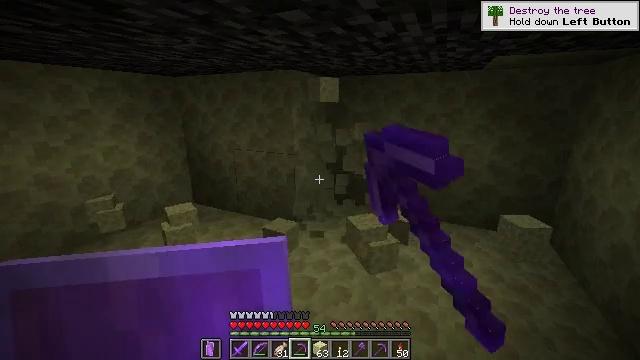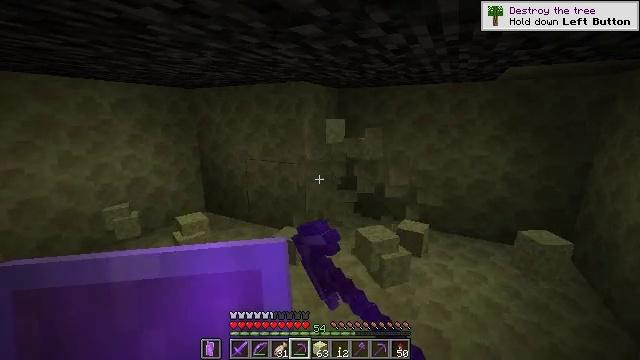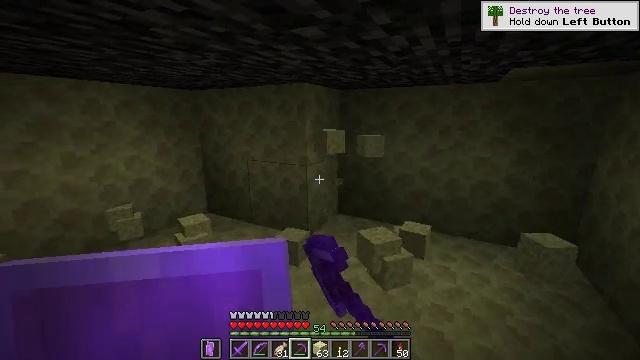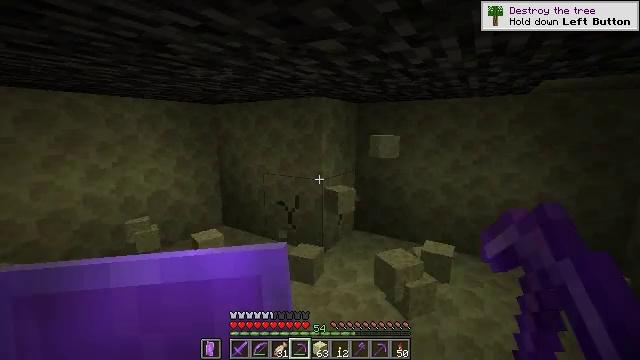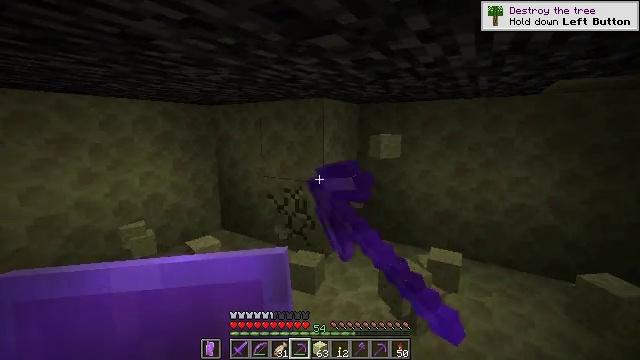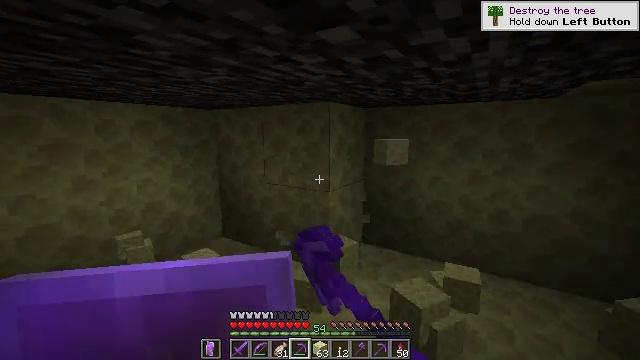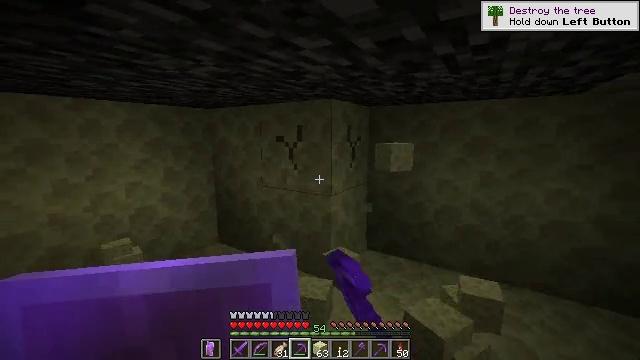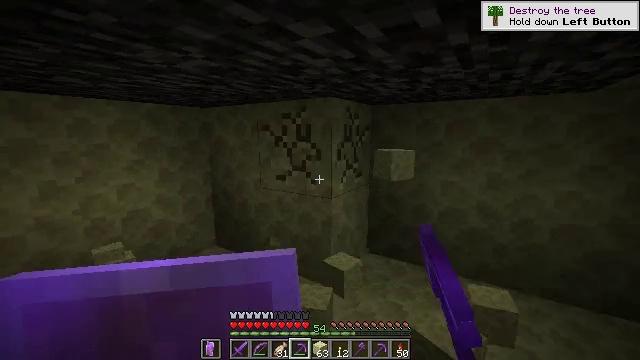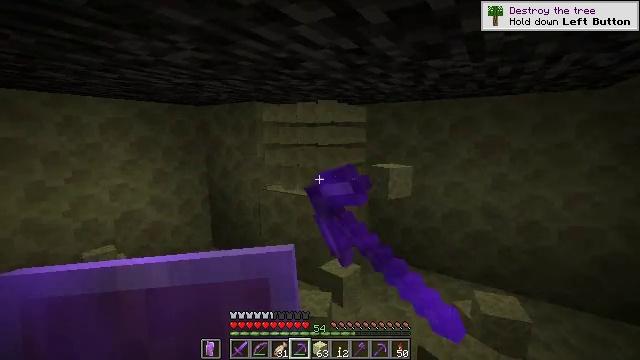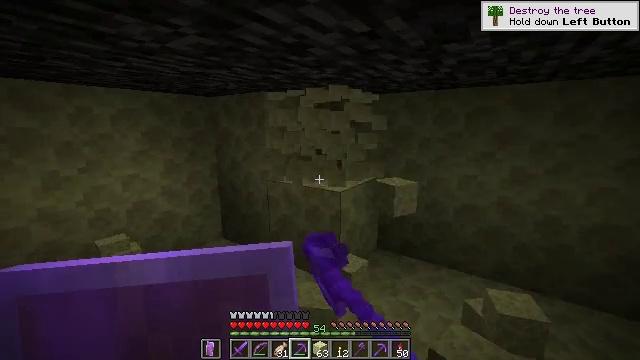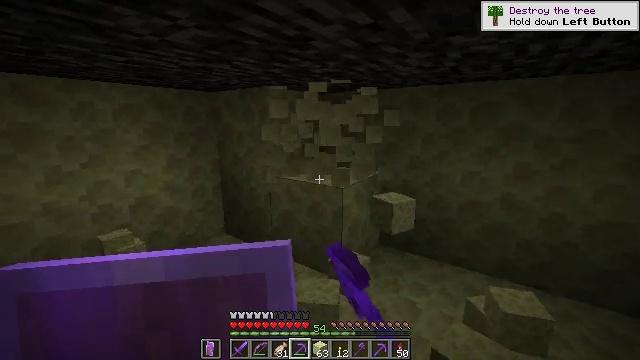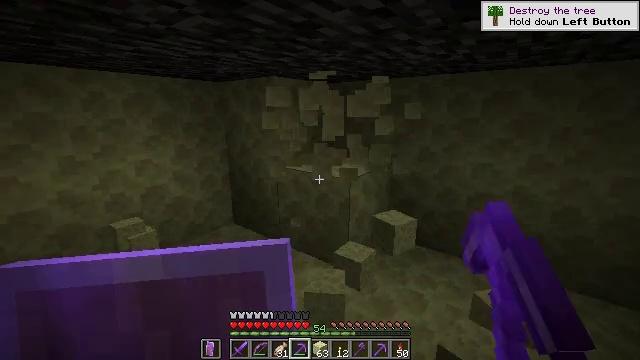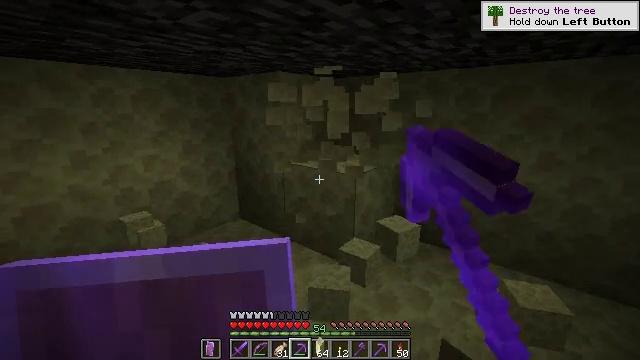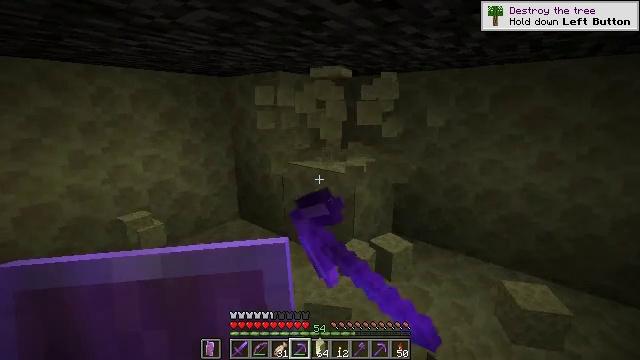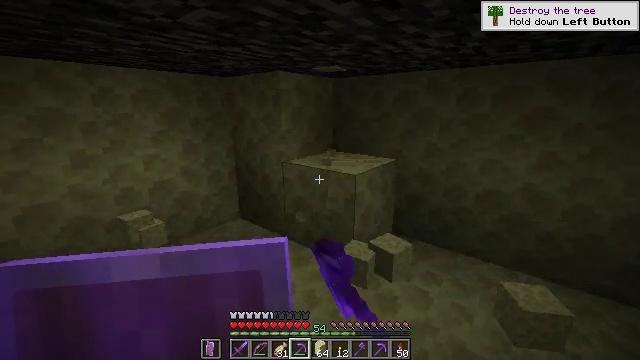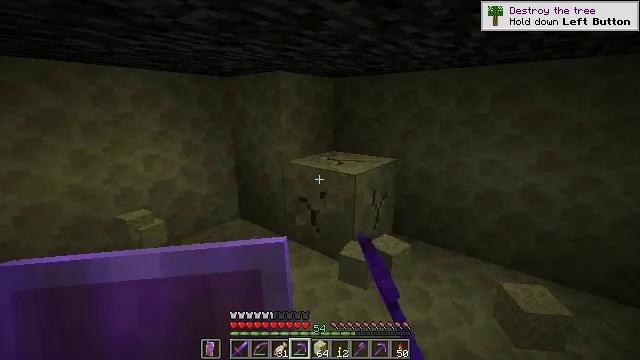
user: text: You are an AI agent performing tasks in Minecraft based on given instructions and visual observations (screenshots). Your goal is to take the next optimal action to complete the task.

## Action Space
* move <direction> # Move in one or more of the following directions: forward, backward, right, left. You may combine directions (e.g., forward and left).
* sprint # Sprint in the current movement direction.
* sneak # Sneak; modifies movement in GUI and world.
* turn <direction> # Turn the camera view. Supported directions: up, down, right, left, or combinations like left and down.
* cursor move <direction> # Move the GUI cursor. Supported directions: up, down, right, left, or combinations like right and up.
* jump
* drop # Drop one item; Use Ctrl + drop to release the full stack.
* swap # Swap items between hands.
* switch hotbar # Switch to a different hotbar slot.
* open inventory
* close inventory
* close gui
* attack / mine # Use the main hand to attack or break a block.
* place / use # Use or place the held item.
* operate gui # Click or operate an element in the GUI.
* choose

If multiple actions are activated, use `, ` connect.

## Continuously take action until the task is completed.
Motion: motion action
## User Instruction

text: Dig the end stone for building materials.
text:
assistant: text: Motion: turn left and up, attack / mine
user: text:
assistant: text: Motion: attack / mine
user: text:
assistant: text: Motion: move forward, turn left and up, attack / mine
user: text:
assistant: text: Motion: move forward, attack / mine
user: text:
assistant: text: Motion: move forward, attack / mine
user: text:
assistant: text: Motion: move forward, attack / mine
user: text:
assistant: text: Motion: attack / mine
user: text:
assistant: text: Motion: attack / mine
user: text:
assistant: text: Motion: turn left and down, attack / mine
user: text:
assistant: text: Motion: attack / mine
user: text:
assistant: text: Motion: turn left and down, attack / mine
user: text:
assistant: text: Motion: turn left, attack / mine
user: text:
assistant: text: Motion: attack / mine
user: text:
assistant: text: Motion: attack / mine
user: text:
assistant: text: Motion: attack / mine
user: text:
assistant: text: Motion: attack / mine
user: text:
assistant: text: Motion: turn left, attack / mine
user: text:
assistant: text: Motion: turn left, attack / mine
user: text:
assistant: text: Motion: attack / mine
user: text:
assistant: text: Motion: move forward, attack / mine
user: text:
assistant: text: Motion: move forward, attack / mine
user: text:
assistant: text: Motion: move forward, attack / mine
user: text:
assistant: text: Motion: move forward, attack / mine
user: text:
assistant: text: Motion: attack / mine
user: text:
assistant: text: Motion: attack / mine
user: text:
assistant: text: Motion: attack / mine
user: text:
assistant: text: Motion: turn down, attack / mine
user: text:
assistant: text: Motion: attack / mine
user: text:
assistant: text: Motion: attack / mine
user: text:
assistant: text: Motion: attack / mine